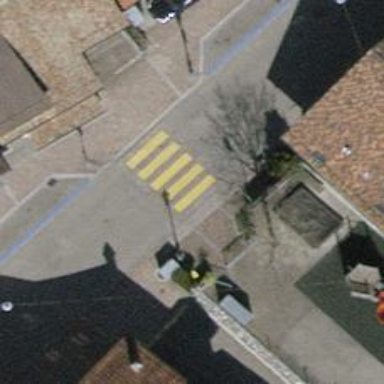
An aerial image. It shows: Marked crossing with paving stones on the road.